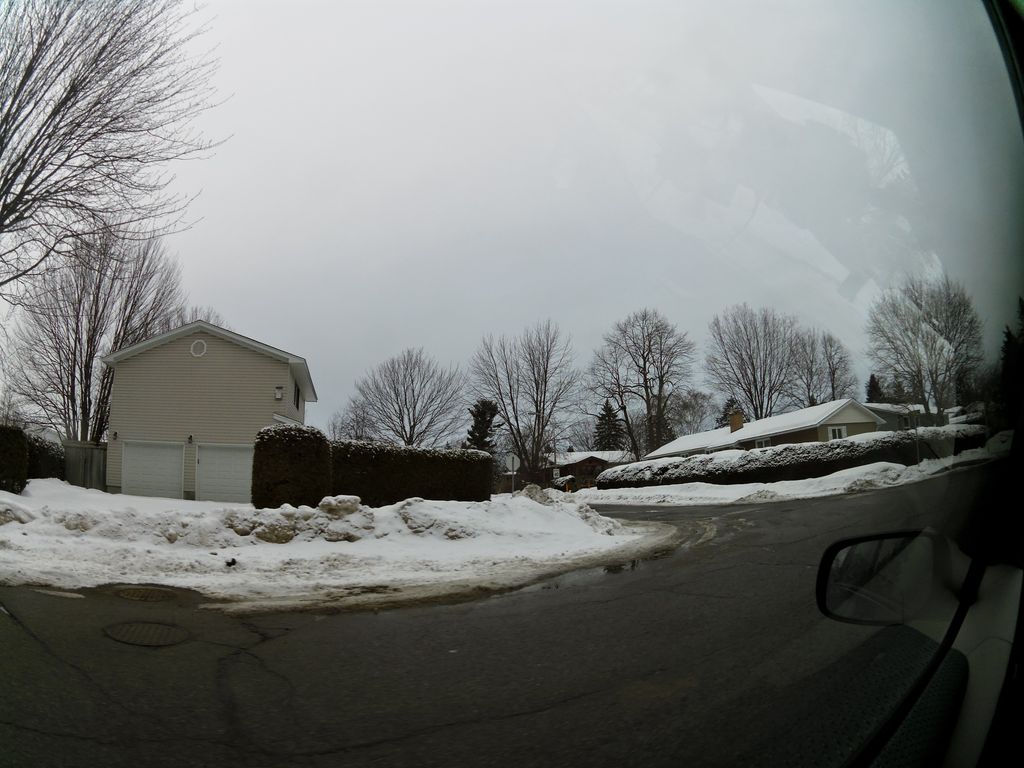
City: ottawa-gatineau